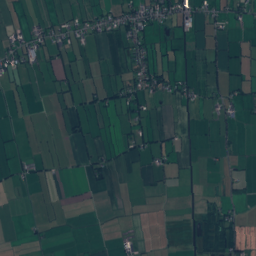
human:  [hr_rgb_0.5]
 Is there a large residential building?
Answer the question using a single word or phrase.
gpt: yes

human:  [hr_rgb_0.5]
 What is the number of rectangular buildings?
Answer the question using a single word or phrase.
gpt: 458

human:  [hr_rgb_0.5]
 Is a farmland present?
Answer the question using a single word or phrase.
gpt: yes

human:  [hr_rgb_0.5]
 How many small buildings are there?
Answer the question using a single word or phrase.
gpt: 716

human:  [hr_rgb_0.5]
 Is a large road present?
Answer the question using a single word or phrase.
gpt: no

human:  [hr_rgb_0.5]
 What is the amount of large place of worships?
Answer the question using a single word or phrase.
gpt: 0

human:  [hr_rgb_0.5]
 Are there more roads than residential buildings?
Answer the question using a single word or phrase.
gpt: no

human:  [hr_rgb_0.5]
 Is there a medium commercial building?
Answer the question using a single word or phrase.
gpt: no

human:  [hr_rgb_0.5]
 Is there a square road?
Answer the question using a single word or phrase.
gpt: no

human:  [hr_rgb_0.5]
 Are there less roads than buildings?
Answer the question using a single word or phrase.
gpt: yes

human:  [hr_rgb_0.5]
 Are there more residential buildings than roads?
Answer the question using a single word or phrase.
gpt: yes

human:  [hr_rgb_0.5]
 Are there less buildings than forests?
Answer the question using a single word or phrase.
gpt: no

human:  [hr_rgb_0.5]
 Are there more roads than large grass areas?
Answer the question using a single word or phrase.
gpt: no

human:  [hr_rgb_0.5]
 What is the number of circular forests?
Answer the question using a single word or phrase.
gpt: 0

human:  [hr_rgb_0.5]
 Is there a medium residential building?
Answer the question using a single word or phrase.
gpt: yes

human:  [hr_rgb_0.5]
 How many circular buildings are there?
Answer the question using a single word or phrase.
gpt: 4

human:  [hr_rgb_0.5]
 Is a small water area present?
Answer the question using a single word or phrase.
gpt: yes

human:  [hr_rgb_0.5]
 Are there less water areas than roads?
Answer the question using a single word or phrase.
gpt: yes

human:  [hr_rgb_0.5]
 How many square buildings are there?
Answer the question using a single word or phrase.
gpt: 4

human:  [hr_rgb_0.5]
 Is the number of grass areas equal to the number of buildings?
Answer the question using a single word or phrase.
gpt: no

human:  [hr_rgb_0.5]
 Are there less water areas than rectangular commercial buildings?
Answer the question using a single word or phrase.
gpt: no

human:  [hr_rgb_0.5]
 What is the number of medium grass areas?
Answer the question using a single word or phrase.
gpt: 48

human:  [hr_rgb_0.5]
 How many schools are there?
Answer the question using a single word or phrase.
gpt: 1

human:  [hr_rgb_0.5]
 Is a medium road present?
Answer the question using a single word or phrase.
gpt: no

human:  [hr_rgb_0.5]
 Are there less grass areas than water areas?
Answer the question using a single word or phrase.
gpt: no

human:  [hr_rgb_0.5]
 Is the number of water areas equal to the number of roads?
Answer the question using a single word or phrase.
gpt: no

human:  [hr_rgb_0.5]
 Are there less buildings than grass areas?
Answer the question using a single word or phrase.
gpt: no

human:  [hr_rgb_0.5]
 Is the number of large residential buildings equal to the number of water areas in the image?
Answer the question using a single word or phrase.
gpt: no

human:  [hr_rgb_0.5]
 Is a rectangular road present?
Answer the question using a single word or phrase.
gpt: no

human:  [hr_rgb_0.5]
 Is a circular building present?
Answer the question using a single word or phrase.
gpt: yes

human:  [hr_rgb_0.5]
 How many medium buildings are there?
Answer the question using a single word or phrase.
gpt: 10

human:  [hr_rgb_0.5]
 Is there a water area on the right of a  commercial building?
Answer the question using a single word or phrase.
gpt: yes

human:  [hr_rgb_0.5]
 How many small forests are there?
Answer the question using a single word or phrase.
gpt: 16

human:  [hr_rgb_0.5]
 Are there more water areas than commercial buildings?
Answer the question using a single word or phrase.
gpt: yes

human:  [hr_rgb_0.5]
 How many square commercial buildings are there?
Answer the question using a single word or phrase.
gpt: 0

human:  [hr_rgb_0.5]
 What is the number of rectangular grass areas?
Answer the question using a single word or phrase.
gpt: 15